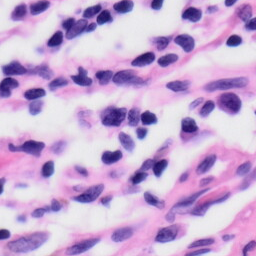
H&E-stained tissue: Skin